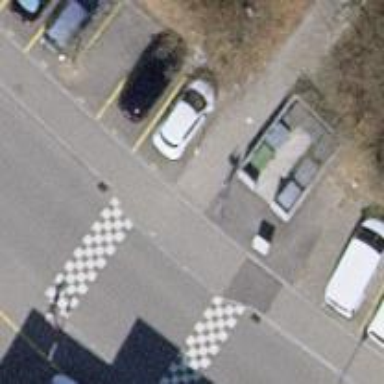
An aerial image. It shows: Cycle barrier.